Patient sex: M
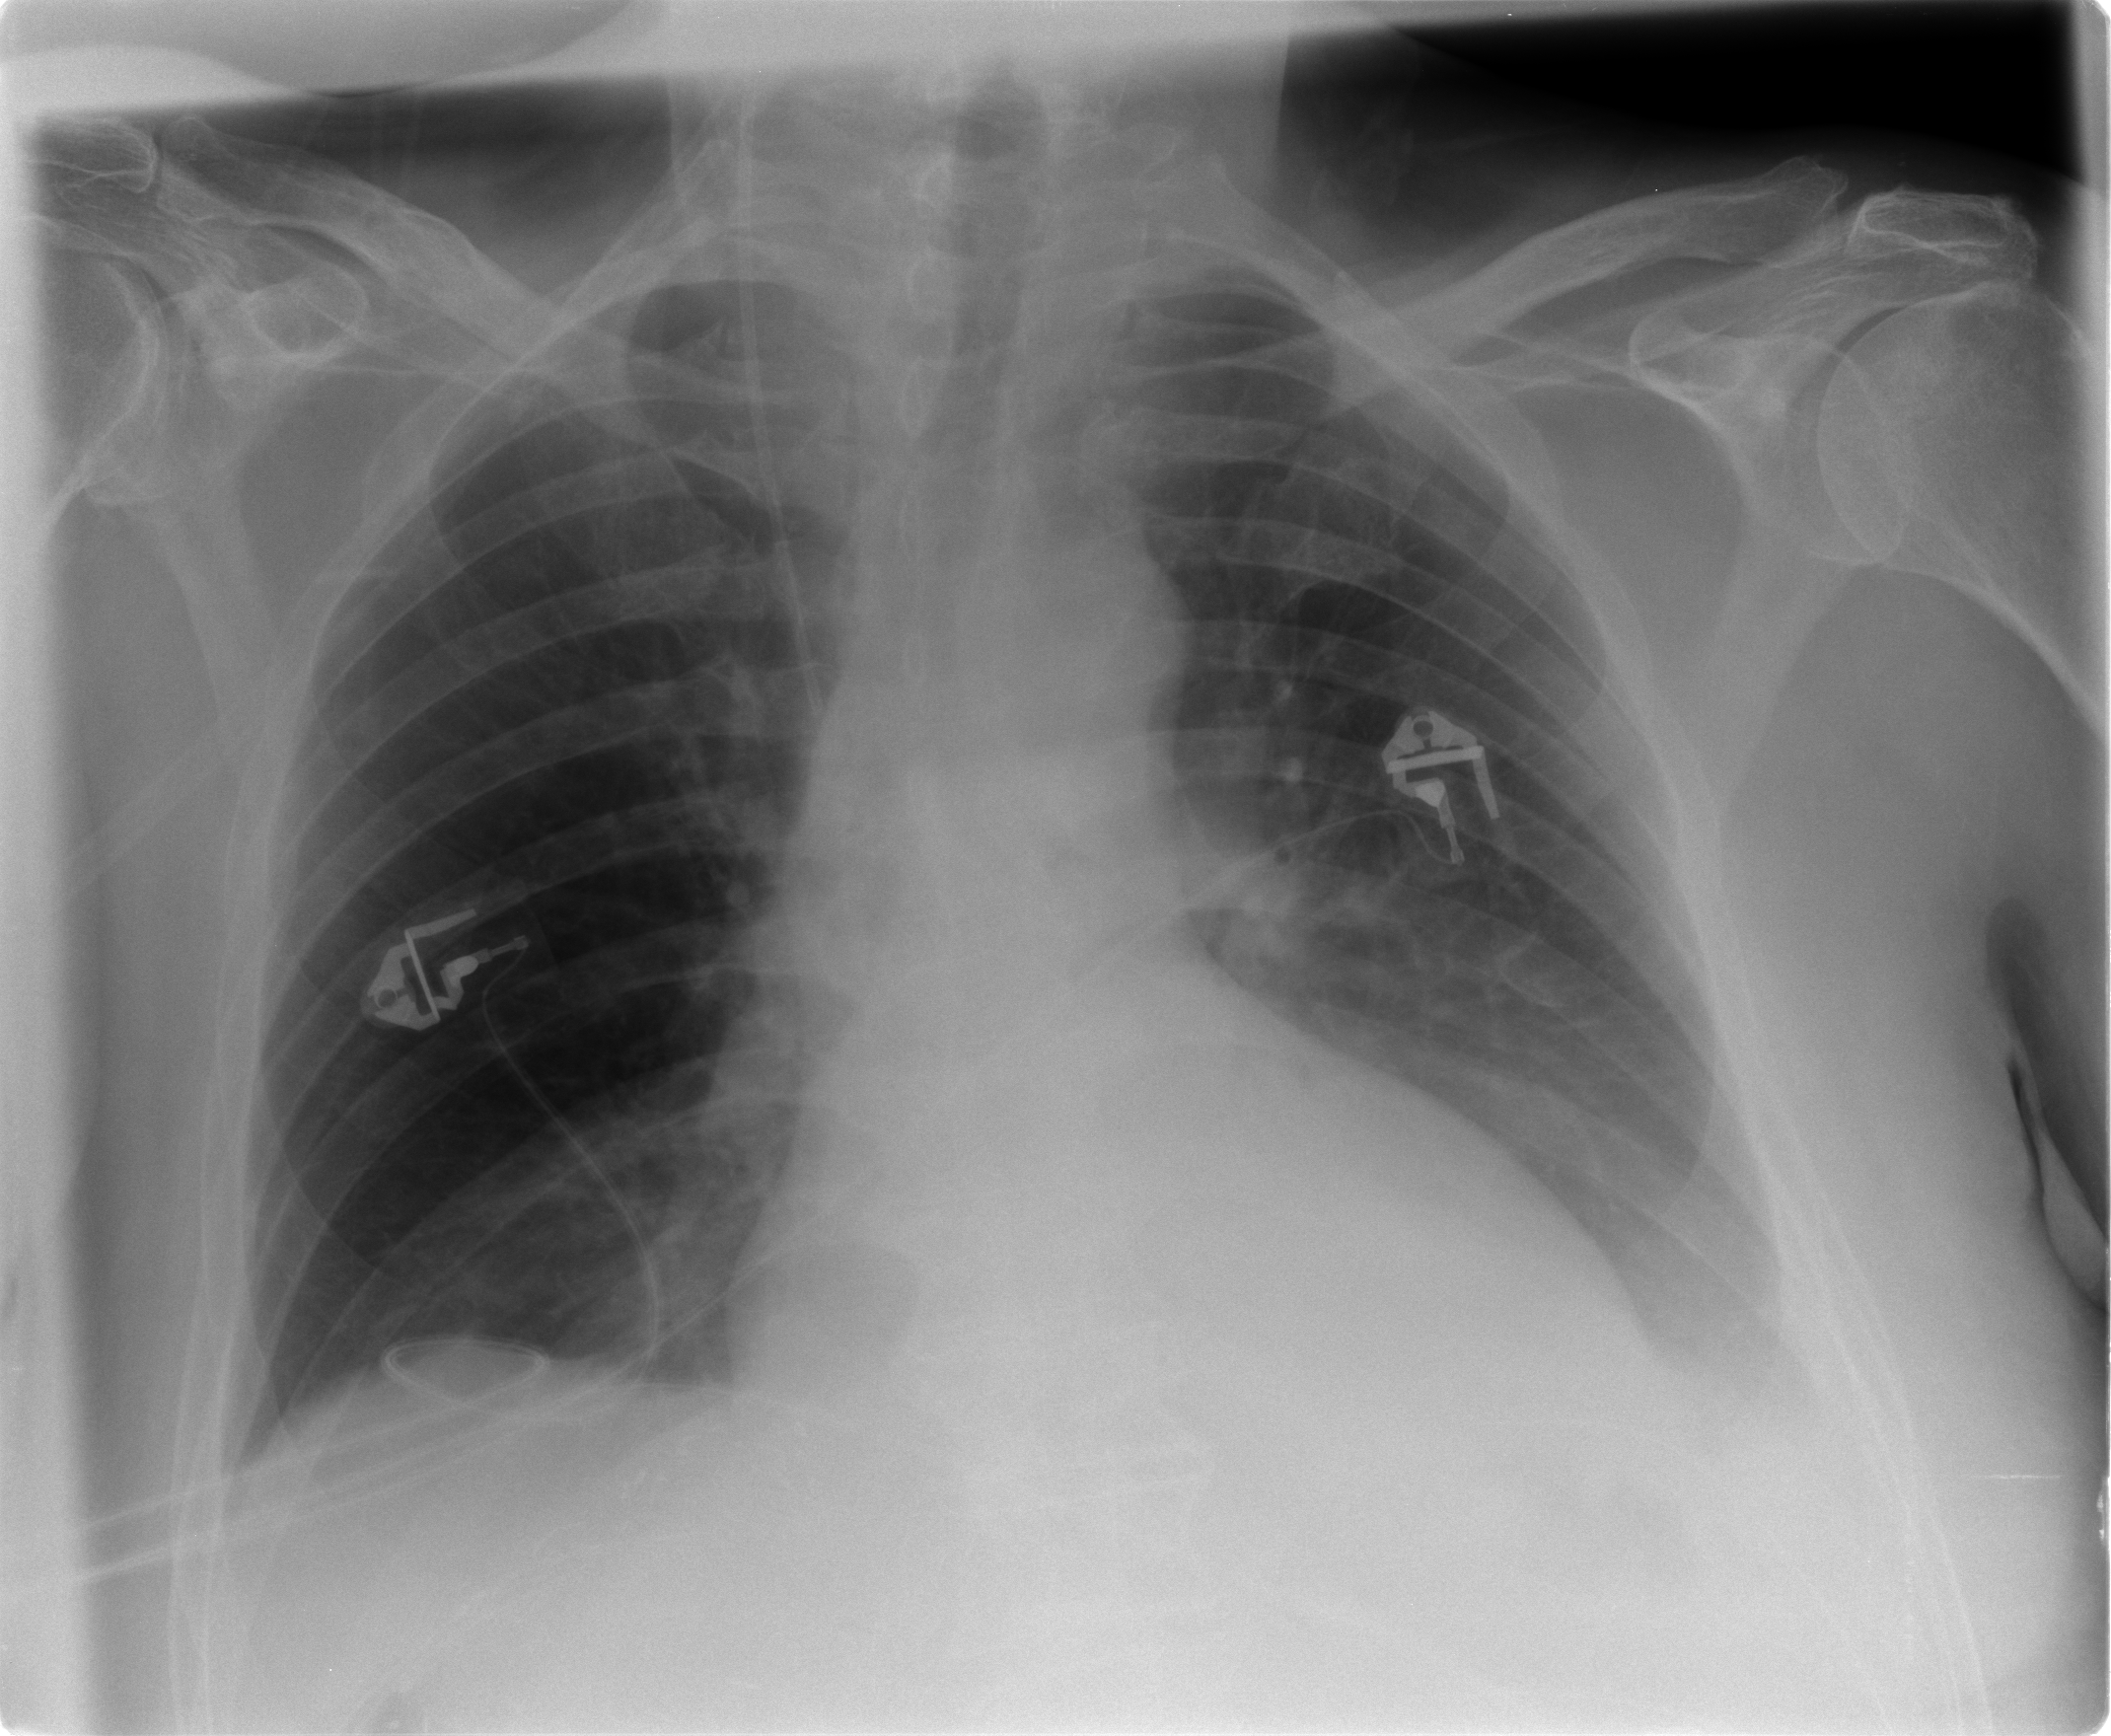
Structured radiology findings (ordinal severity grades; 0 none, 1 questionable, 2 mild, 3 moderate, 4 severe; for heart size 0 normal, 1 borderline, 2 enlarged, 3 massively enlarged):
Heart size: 2
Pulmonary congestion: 2
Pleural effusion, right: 0
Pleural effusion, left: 2
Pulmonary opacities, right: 0
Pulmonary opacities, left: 0
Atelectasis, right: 2
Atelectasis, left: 2